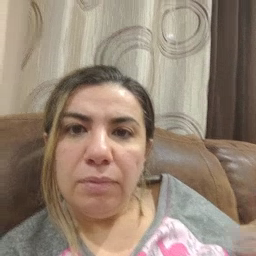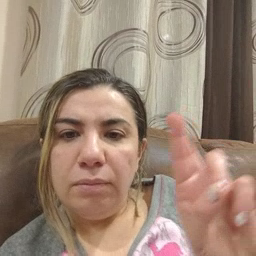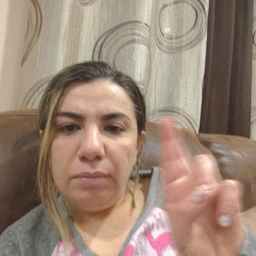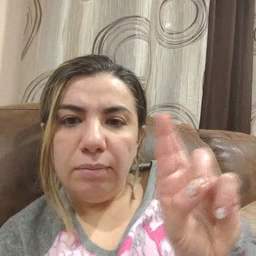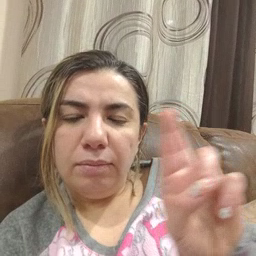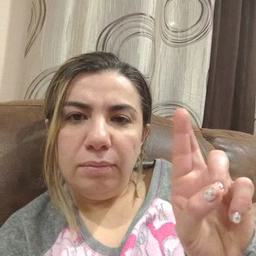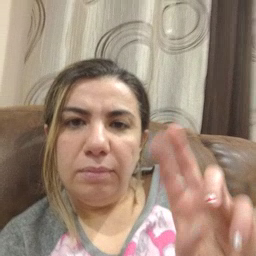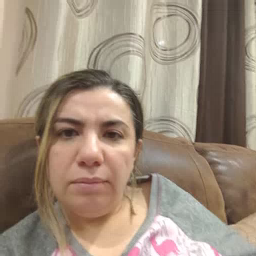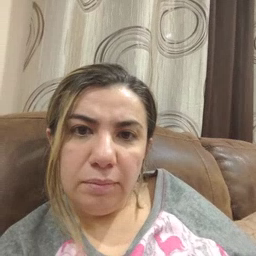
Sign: refrigerator